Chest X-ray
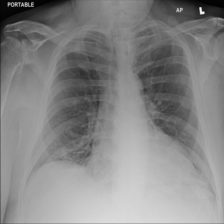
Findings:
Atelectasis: positive
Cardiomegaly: negative
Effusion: negative
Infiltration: negative
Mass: negative
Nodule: negative
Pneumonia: negative
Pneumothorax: negative
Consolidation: negative
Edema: negative
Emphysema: negative
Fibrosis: negative
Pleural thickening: negative
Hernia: negative